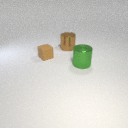
small brown rubber cube behind large green metal cylinder